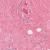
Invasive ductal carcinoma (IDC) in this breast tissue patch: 0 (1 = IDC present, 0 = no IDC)